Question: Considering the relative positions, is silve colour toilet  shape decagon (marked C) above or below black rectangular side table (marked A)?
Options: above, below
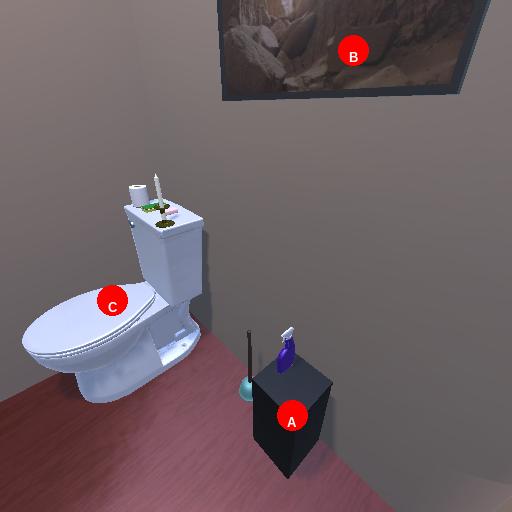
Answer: above